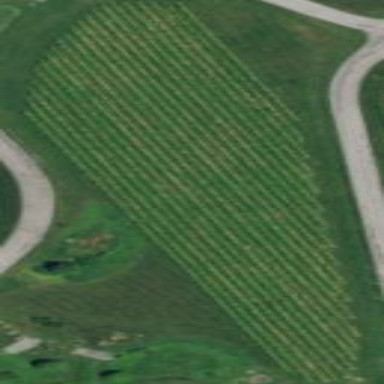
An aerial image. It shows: Vineyard where grapes are grown.